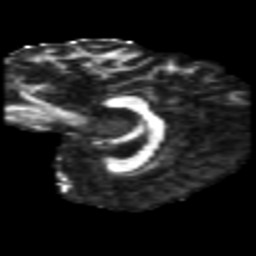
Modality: FA
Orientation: sagittal
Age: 33
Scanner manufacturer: philips
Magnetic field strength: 3 T
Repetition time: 8.6 s
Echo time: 0.127 s